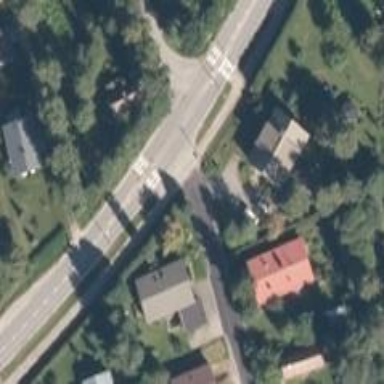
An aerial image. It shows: Cycleway.